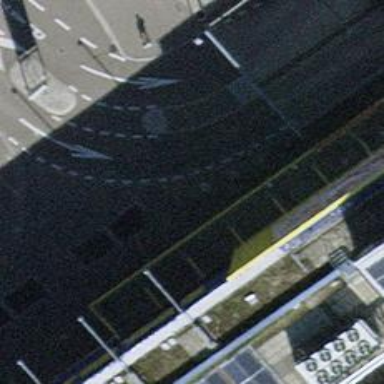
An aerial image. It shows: Uncontrolled road crossing with pedestrian island.